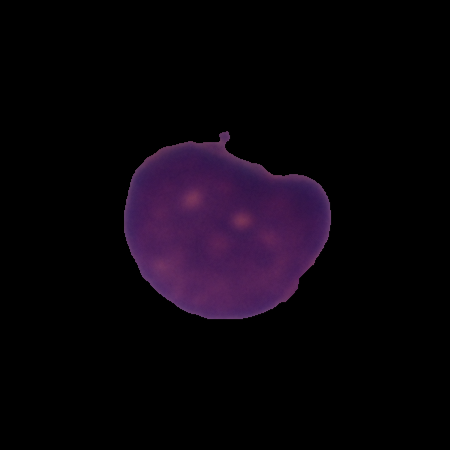
Label: healthy